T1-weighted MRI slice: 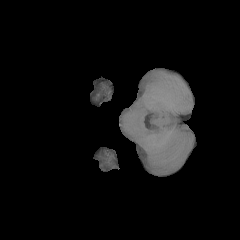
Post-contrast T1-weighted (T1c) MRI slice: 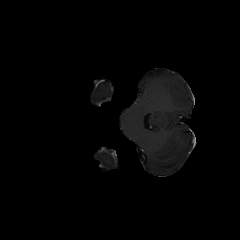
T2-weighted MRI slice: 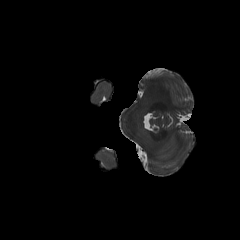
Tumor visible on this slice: no